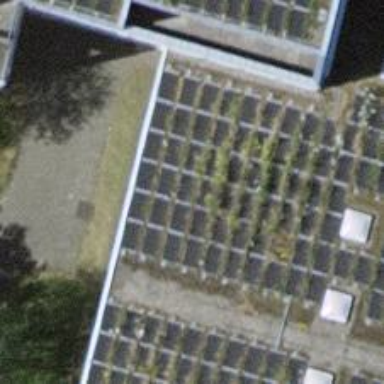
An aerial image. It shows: Solar power generator utilizing photovoltaic technology with solar photovoltaic panels.